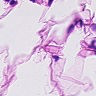
Metastatic tissue present: no